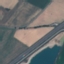
Land use / land cover class: Highway